Question: With the top-feature-faq and the mid-feature-faq there is excessive width between the 2 divs.
Here is the CSS for that: In this example the top-feature-faq has position:relative
'''
#top-feature-faq
{
height:330px;
width: 800px;
margin: 12px 0 0 17px;
background: red;
position: relative;
overflow:hidden;
text-align: left;
}
#mid-feature-faq
{
margin:350px 0 0 17px;
width:800px;
height:318px;
background-color:Olive;
position:relative;
overflow:hidden;
clear: both;
}
<div id="top-feature-faq">
<div style="clear: both;">
</div>
</div>
<<div id="mid-feature-faq">
<div style="clear: both;">
</div>
</div>
'''

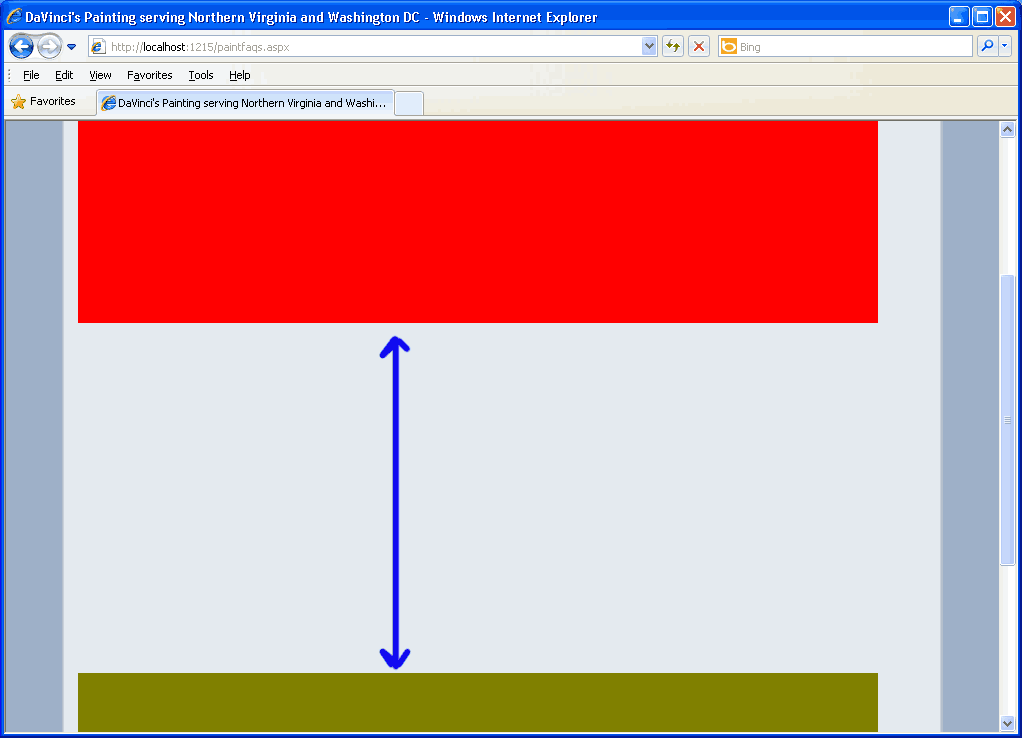
Answer: Simple. You have a clearing div between the containers on the page with the problem. That means that the 350px top margin starts at the clearing div instead of the top of the container.
Remove:
'''
<div style="clear: both;"></div>
'''
Between top-feature-faq and mid-feature-faq or change the top margin on mid-feature-faq.